Question: Why i have double error when i want to customize my form ?
Template:
'''
<div>
{{ form_errors(edit_form.wiek) }}
{{ form_widget(edit_form.wiek) }}
</div>
'''
HTML:

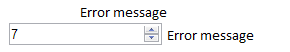
Answer: You probably see the error on the field level, but also on the form level. It can look like you have two errors especially if there's only one field in your form.
Dig into the <URL> of the form cookbook for more details.
The doc gives a much better explanation :)
>